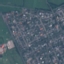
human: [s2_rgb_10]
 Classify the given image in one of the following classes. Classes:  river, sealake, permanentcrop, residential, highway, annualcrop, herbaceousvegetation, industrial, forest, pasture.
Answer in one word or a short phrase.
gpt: Residential